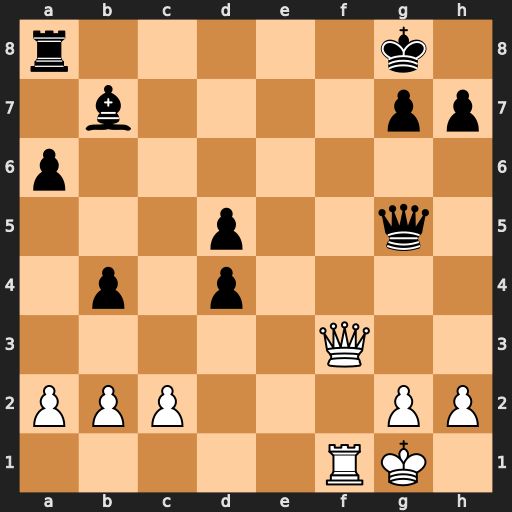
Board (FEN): r5k1/1b4pp/p7/3p2q1/1p1p4/5Q2/PPP3PP/5RK1
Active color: w
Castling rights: -
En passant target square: -
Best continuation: Qf7+ Kh8 Qf8+ Rxf8 Rxf8#